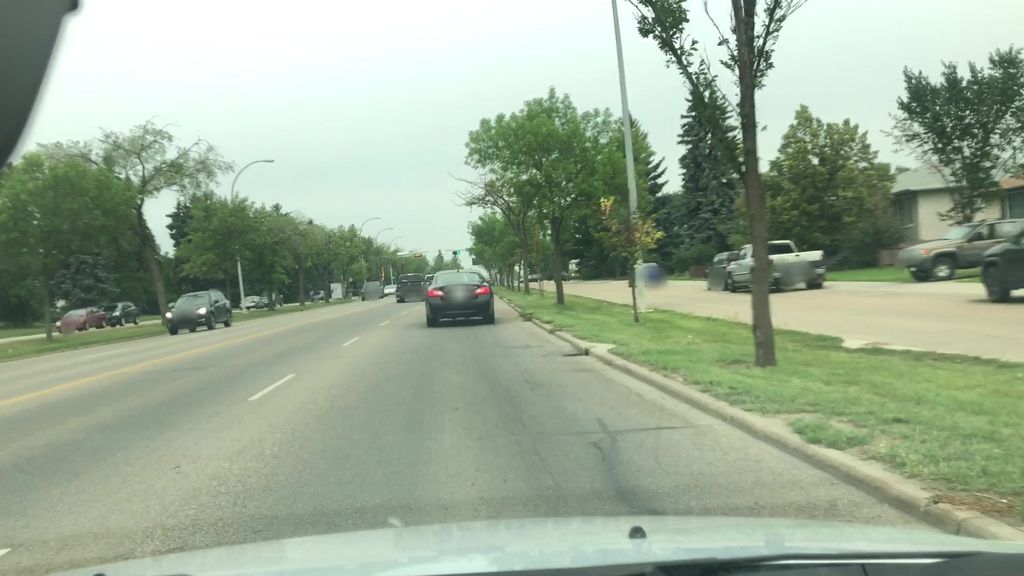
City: edmonton